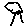
Label: tree